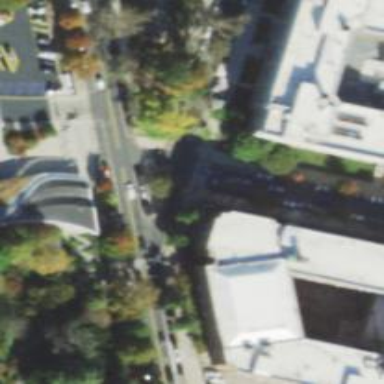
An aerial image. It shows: Footway that serves as traffic island.